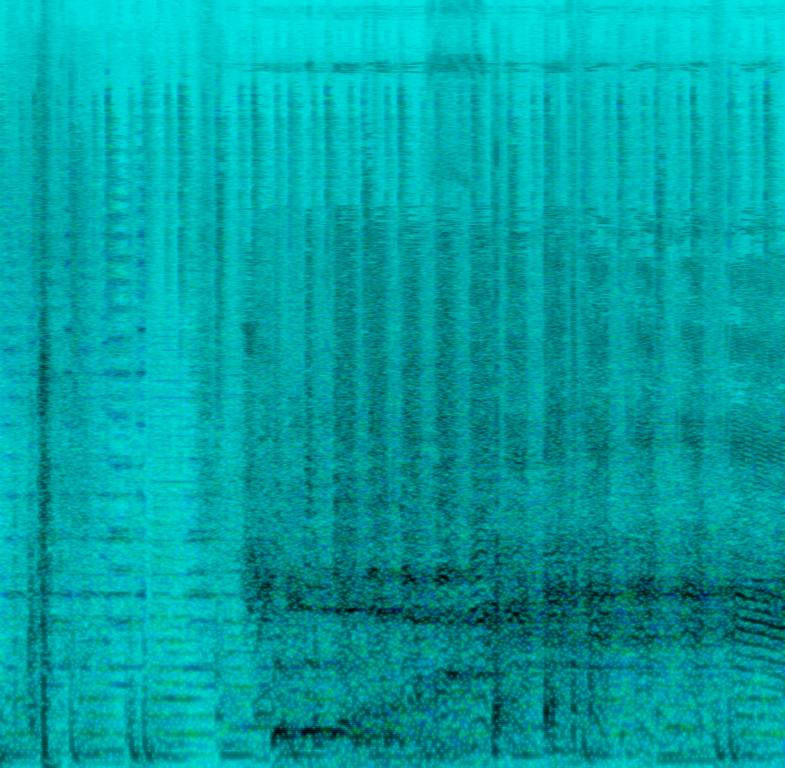
This is the background music for a fighting video. There is a faint track in the background. The use of strings and an electronic drum beat can be heard in this track. There are numerous sound effects such as an ominous laughing track, jumping and fighting sounds. The track can be used to lift samples from to use on a soundboard.